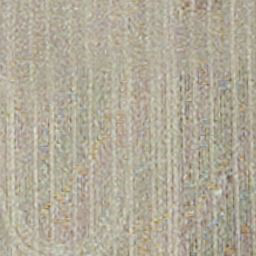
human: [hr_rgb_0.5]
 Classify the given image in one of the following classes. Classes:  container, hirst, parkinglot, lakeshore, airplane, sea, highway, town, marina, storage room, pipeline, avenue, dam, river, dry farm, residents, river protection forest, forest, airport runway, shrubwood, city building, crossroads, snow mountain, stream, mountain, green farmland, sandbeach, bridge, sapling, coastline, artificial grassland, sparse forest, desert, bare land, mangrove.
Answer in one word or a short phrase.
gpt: dry farm